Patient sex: M
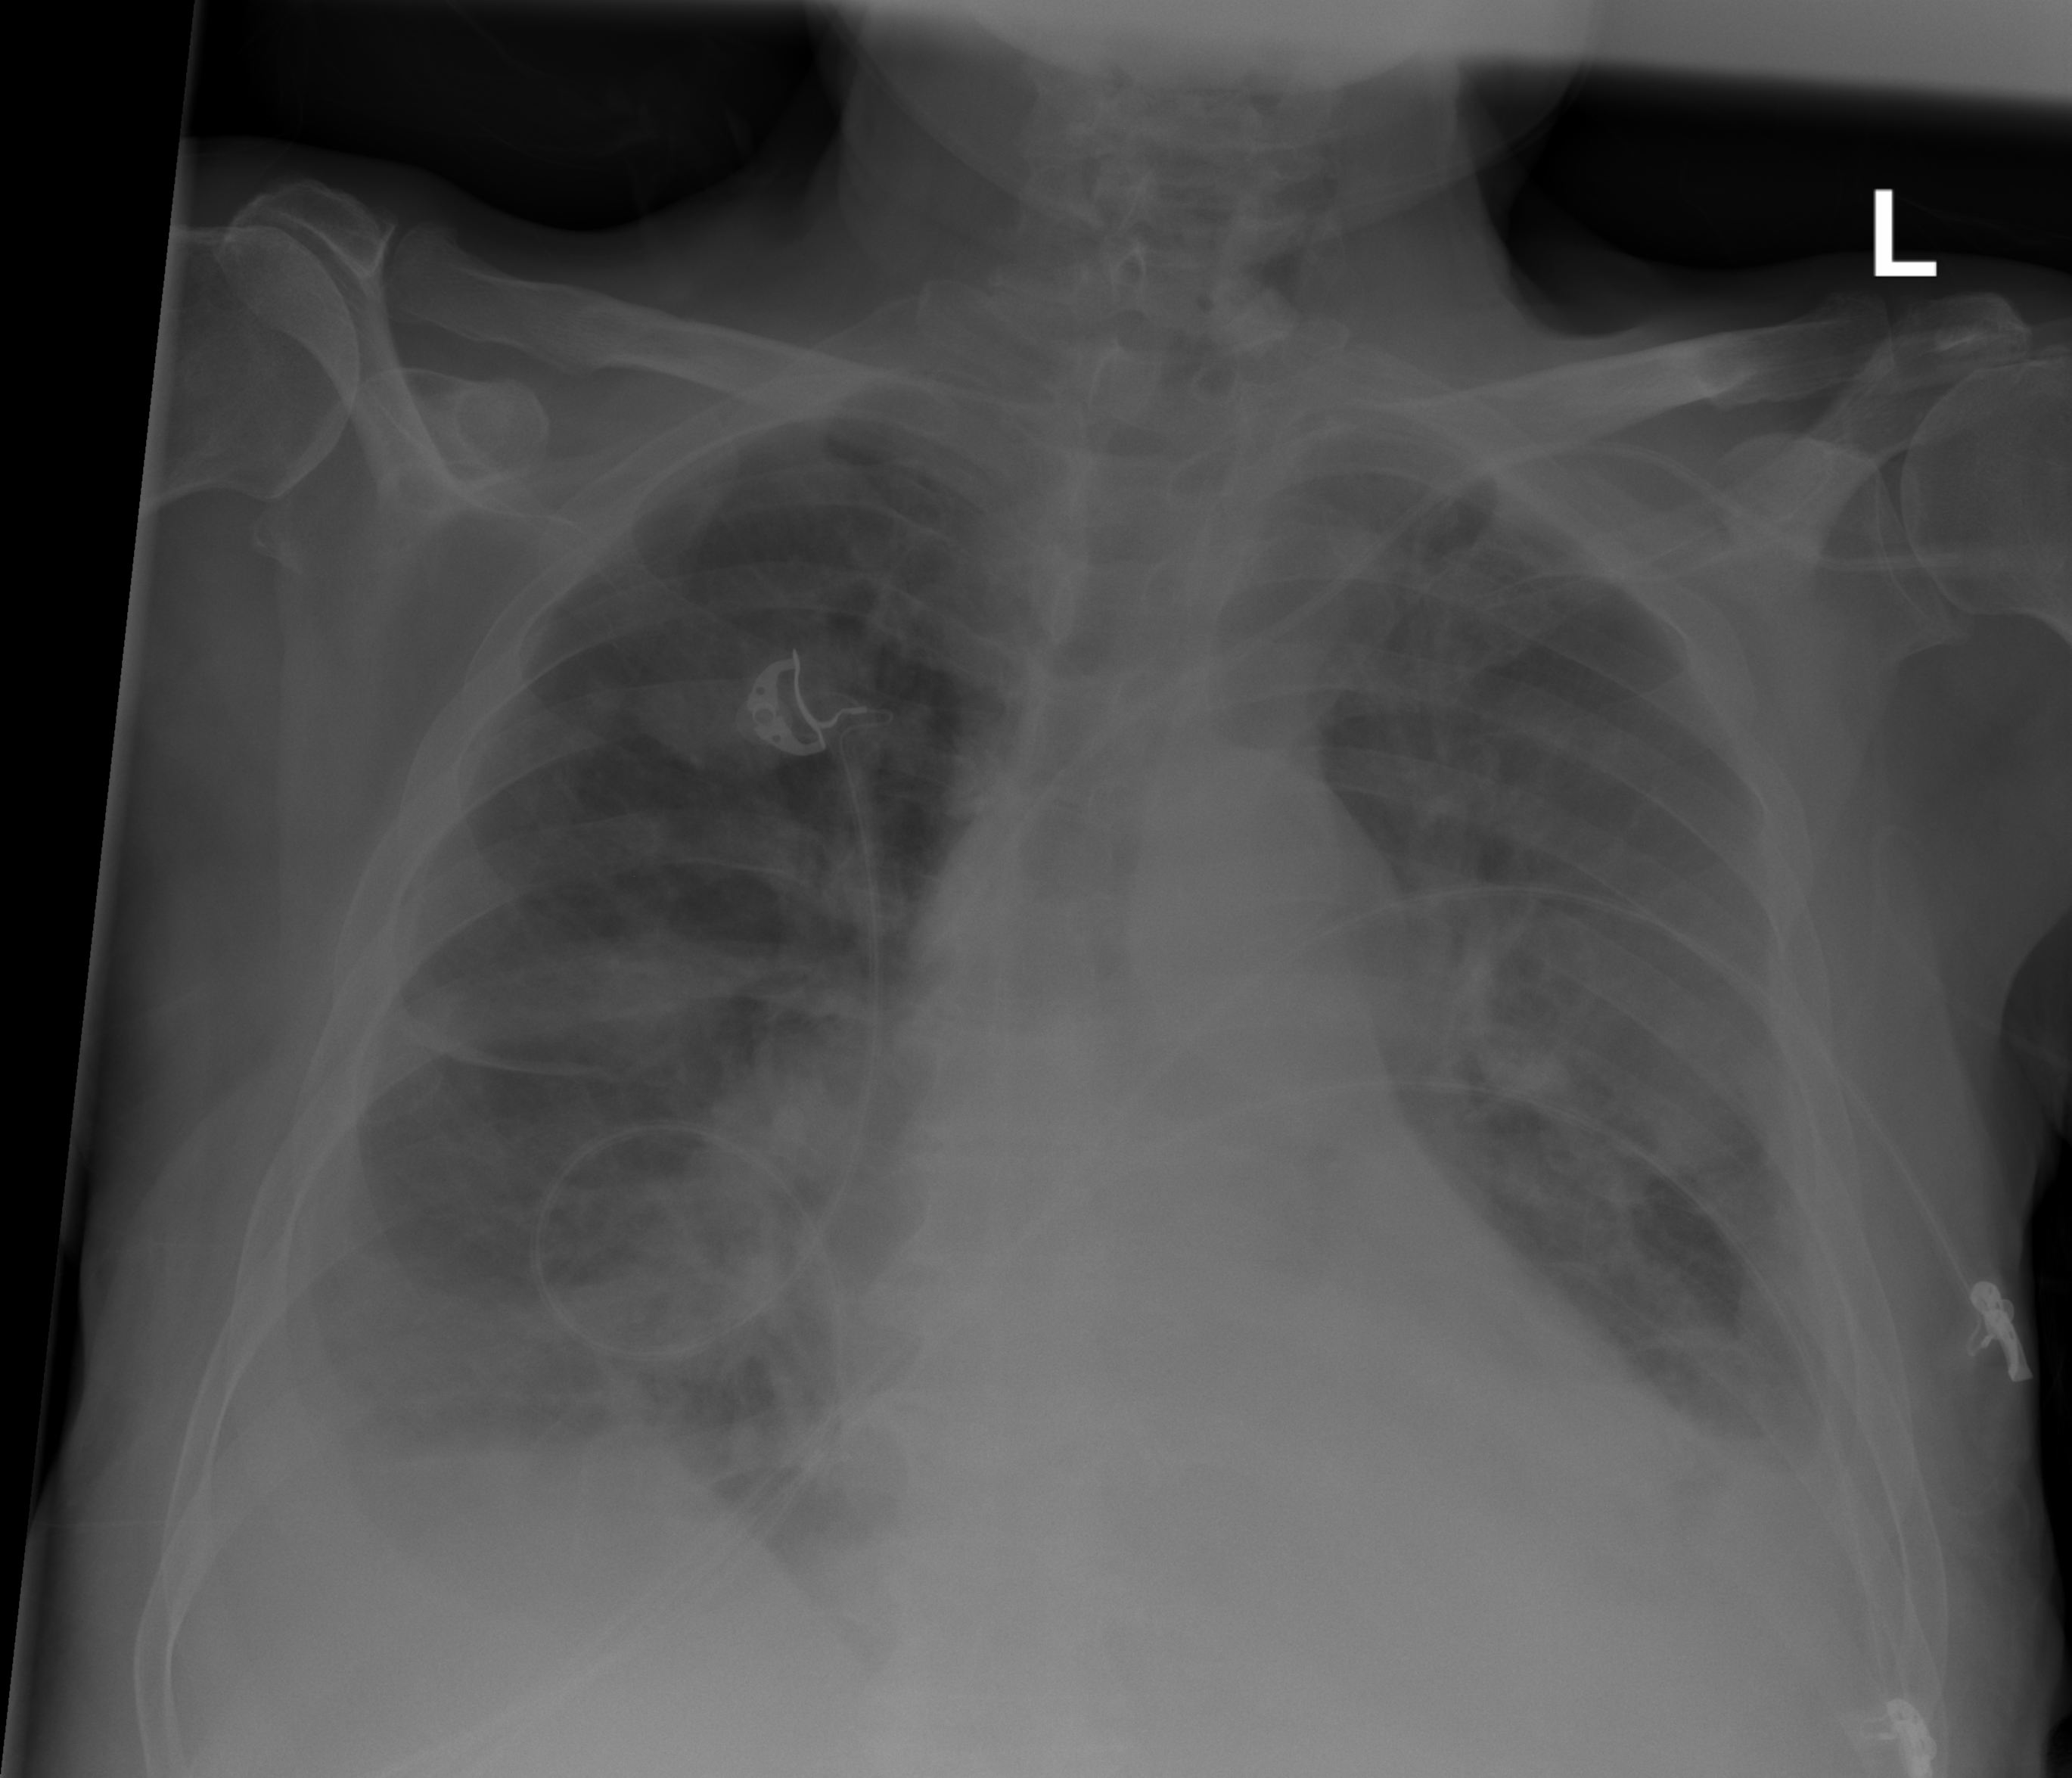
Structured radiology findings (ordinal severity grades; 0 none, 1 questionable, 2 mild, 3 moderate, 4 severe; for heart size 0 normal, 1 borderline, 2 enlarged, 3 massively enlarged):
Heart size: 2
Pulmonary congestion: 2
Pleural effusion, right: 2
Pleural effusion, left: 2
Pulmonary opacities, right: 2
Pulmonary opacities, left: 2
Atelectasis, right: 3
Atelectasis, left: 3